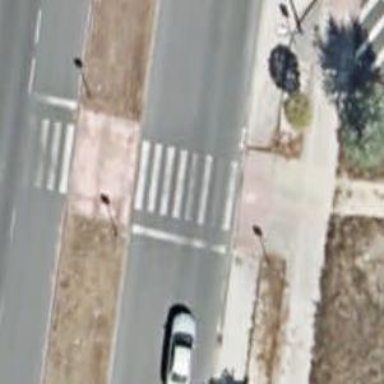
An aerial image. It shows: Footway with zebra crossing.